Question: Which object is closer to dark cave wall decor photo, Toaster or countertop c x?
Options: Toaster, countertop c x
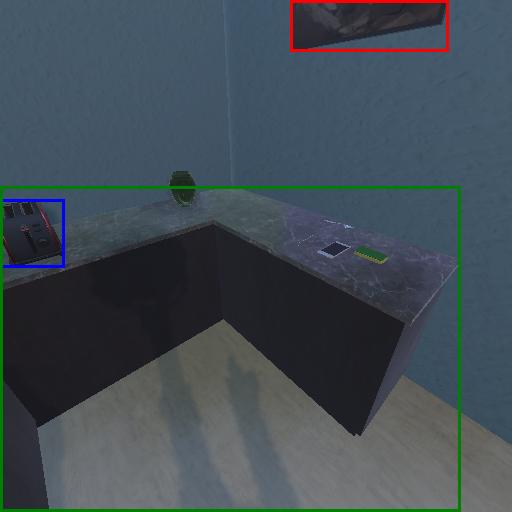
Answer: Toaster